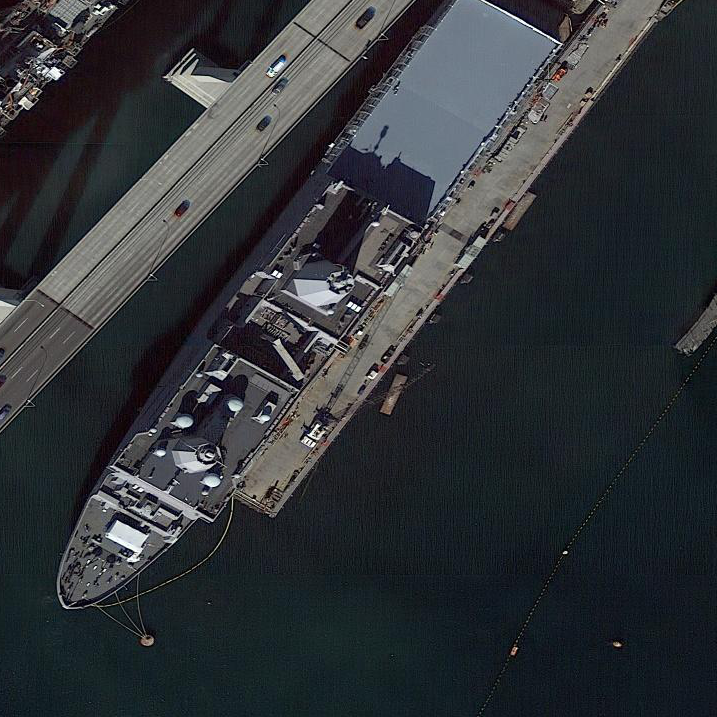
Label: San_Antonio-class_transport_dock